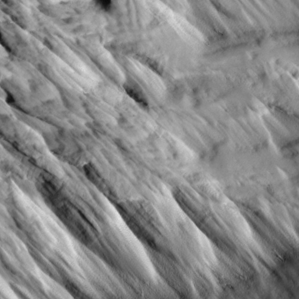
Label: non_frost